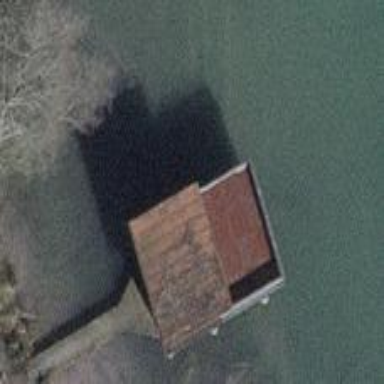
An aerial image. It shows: Boathouse.